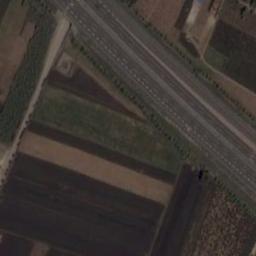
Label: freeway